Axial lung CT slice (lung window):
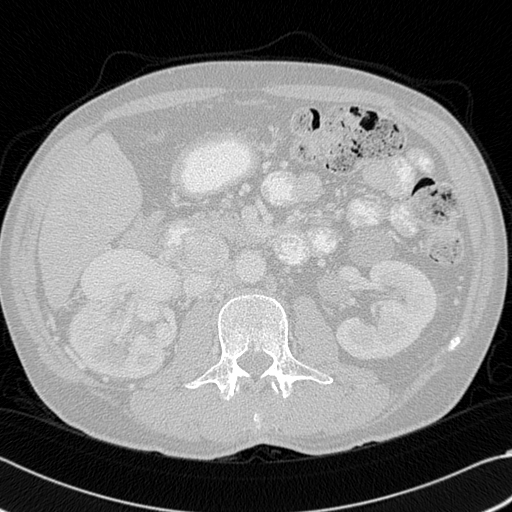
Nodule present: no